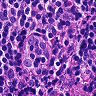
Metastatic tissue present: no